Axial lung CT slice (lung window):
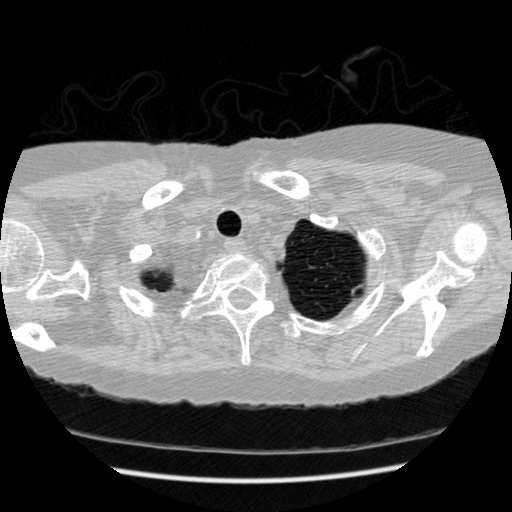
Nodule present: no